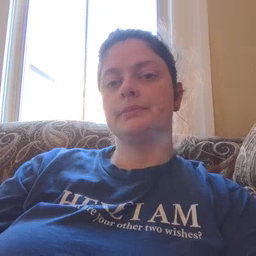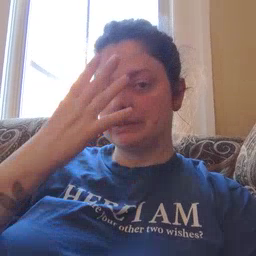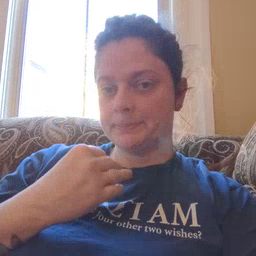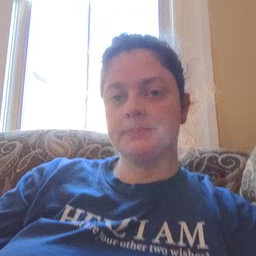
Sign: sleep